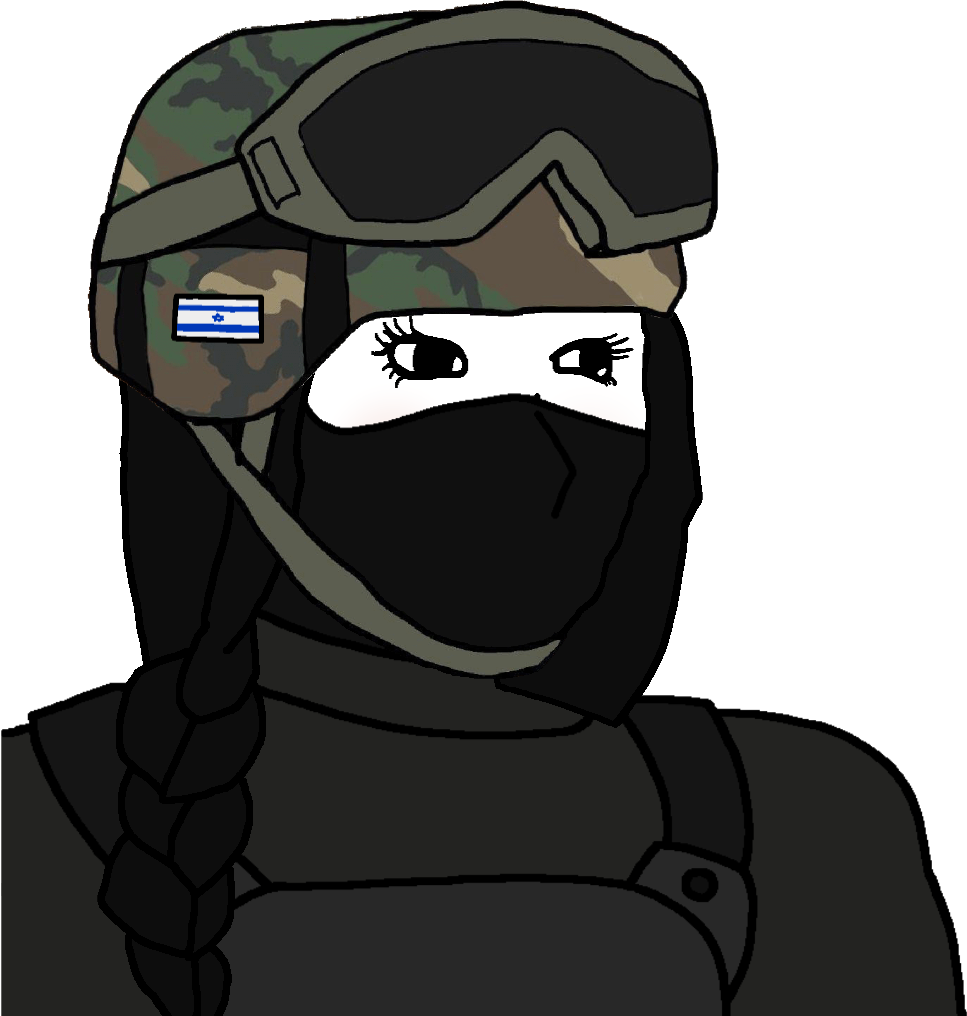
Label: 5_Trad_Wife